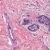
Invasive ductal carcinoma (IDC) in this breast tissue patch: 0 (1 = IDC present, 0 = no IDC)